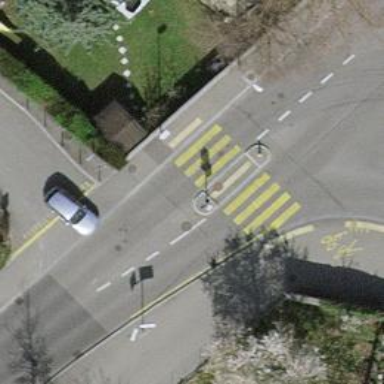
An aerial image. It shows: Marked crossing with pedestrian island.